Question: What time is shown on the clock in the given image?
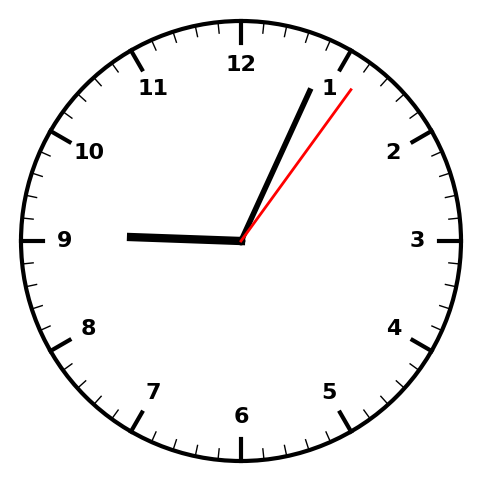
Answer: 09:04:06